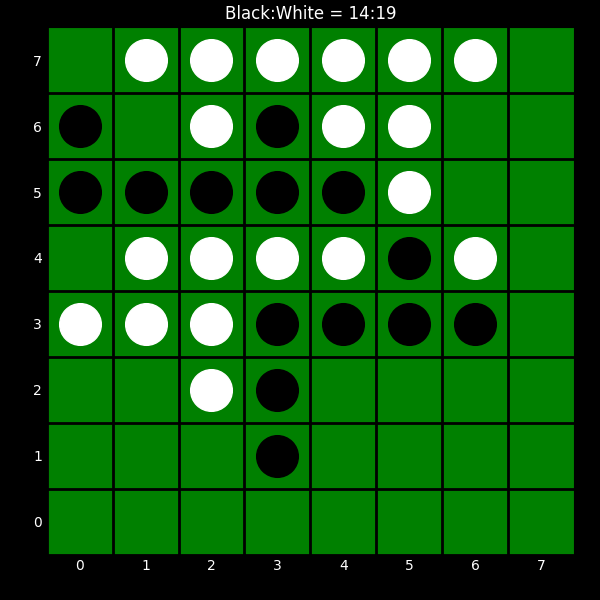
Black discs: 14
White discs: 19